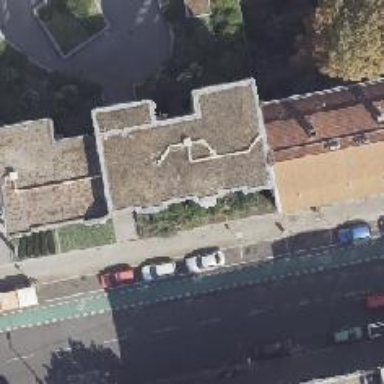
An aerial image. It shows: Footway passing through building tunnel with colonnade overhead.